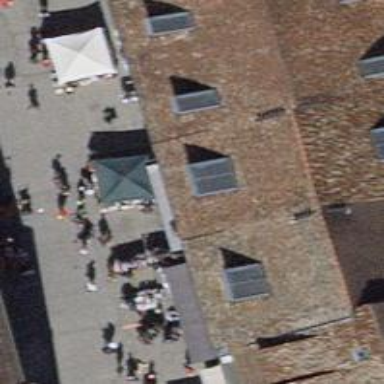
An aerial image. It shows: Cafe.